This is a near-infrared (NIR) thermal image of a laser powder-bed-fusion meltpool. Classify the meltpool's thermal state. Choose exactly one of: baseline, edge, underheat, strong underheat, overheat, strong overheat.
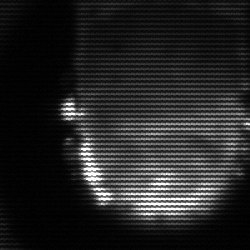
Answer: baseline